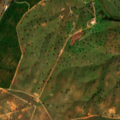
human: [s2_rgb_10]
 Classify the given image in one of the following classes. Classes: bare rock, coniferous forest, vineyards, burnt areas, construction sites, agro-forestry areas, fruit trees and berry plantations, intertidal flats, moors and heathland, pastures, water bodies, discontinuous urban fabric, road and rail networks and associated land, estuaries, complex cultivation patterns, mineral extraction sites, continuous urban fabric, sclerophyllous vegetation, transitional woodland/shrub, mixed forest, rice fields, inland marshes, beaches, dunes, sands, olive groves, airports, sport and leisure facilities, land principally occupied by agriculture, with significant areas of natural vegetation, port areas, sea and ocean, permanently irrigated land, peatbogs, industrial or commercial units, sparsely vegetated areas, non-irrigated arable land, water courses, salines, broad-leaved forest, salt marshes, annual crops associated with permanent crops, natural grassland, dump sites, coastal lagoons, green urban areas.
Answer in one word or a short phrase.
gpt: non-irrigated arable land, olive groves, agro-forestry areas